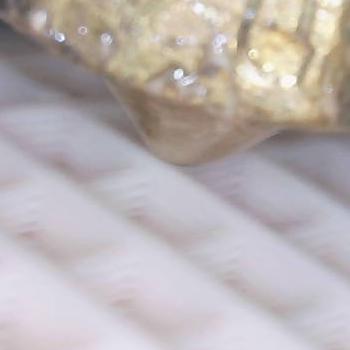
Flow rate: 126%